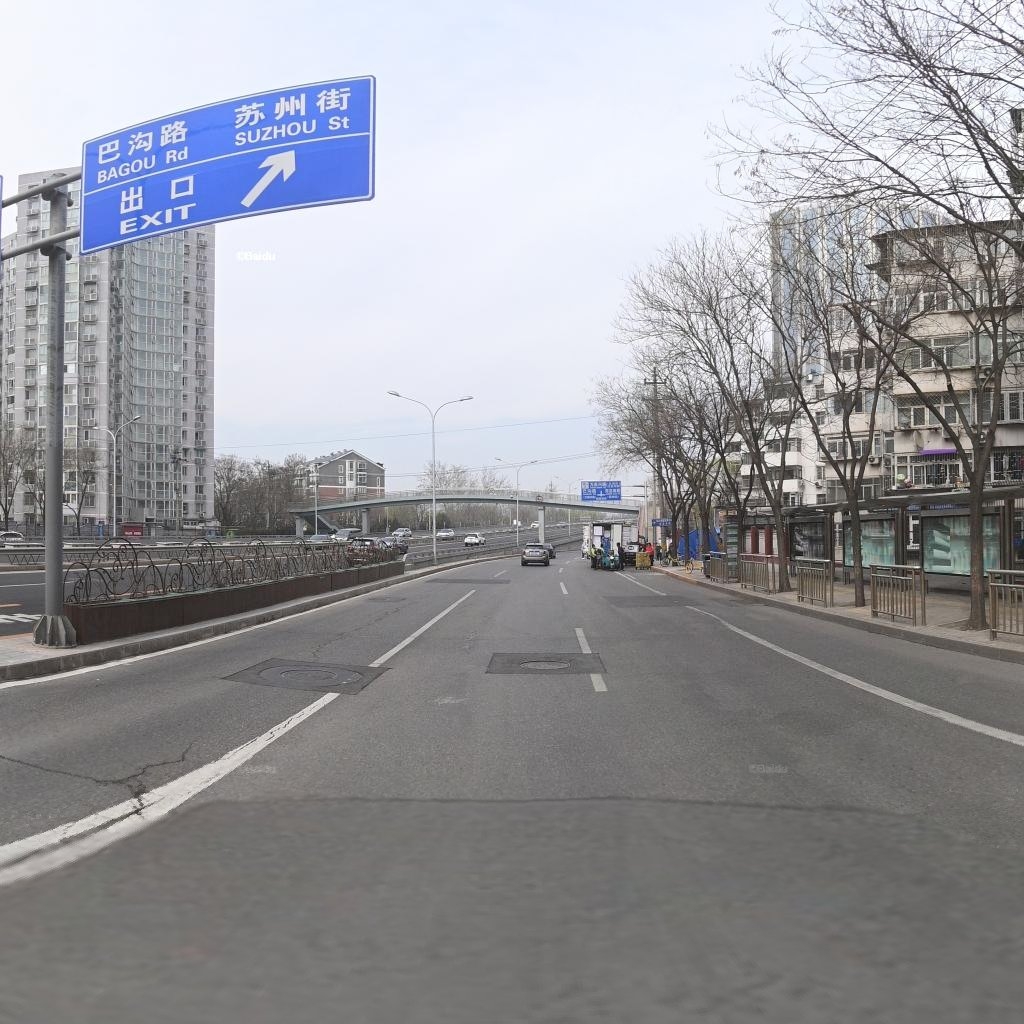
Region: Haidian
Road damage annotations: longitudinal crack, longitudinal patch, transverse patch, manhole cover, manhole cover